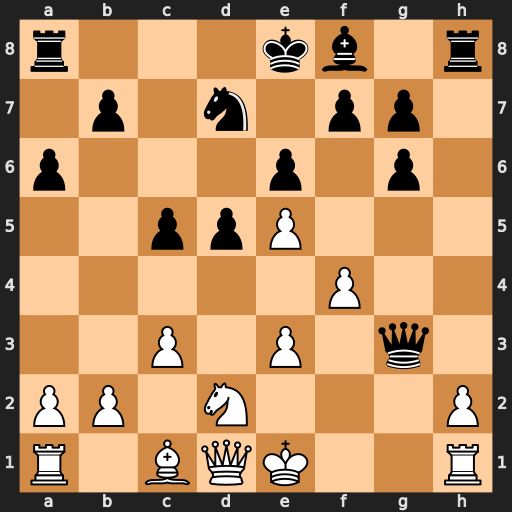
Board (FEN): r3kb1r/1p1n1pp1/p3p1p1/2ppP3/5P2/2P1P1q1/PP1N3P/R1BQK2R
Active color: w
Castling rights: KQkq
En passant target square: -
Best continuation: hxg3 Rxh1+ Nf1